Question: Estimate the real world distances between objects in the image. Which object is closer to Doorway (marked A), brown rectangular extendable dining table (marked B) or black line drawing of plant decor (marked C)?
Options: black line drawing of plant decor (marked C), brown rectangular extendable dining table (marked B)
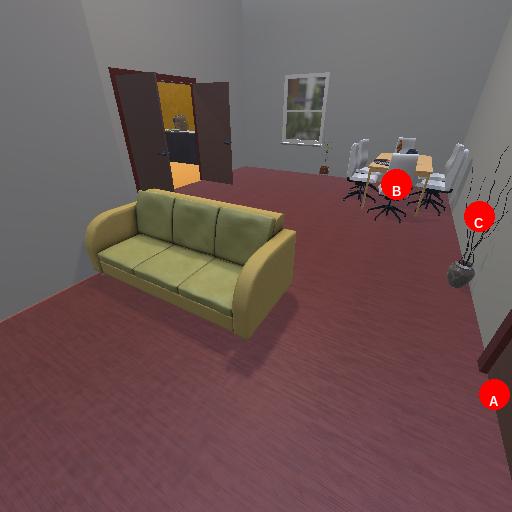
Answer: black line drawing of plant decor (marked C)